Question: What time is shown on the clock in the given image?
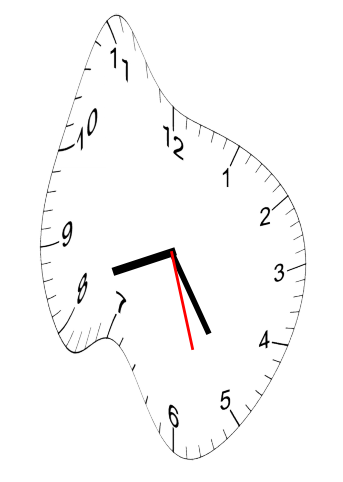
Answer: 08:24:27